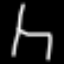
Label: chair